Current action and preconditions to check: trajectory_clear

Your task: For each precondition in the list above, predict whether it will hold at this action.

Consider the current scene as observed from the mobile robot's camera, and analyze the predicted future states of all dynamic agents (e.g., people, animals, vehicles, or any moving entities) within the NEXT SECOND.

IMPORTANT: Only answer "very likely" if you are absolutely certain—based on strong, clear evidence—that a dynamic agent will violate the precondition in the predicted future state. Do NOT answer "very likely" for unlikely, ambiguous, or low-probability risks.

Ask yourself for each precondition: Is there a high probability, with clear and convincing evidence, that the predicted future states of any dynamic agent will interfere with the predicted future state of the currently executing action within the NEXT SECOND, causing that precondition to fail?

Assess the risk level based on these predictions. Use "likely" or "very likely" if motions create a clear risk of interference.

Use "neutral" or "improbable" if agents are nearby but their predicted paths are clearly diverging or non-conflicting.

Failure Risk Categories: "very improbable", "improbable", "neutral", "likely", "very likely"

Answer Format: Output ONLY the probability_of_failure value from these categories: "very improbable", "improbable", "neutral", "likely", "very likely"

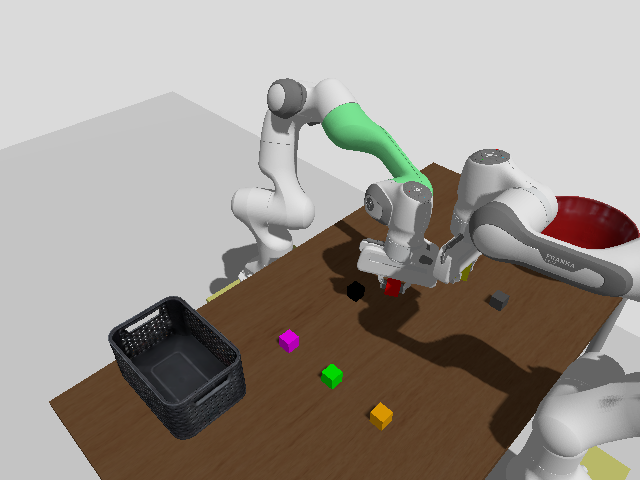

Answer: neutral